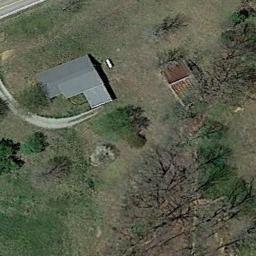
Label: residential